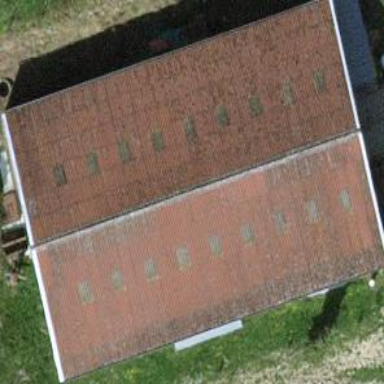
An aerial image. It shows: Farm building.